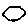
Label: hexagon